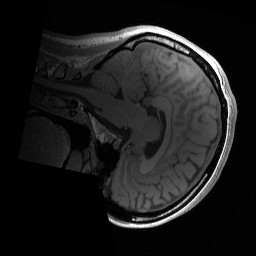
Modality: T1w
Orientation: sagittal
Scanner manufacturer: siemens
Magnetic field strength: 3 T
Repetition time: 2 s
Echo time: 0.0022 s